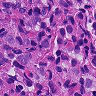
Metastatic tissue present: yes